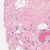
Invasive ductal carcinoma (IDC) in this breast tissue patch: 0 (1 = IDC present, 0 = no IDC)